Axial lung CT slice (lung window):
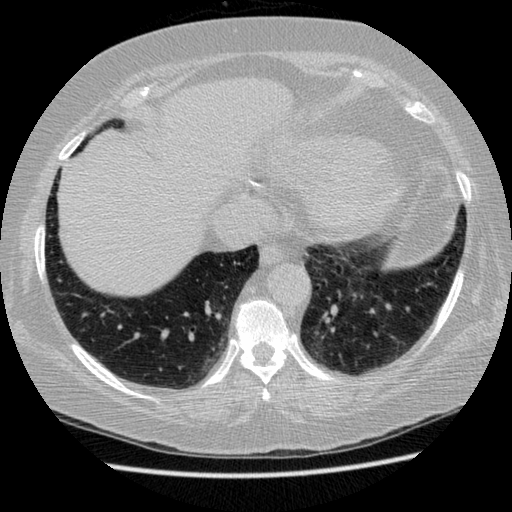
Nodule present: no